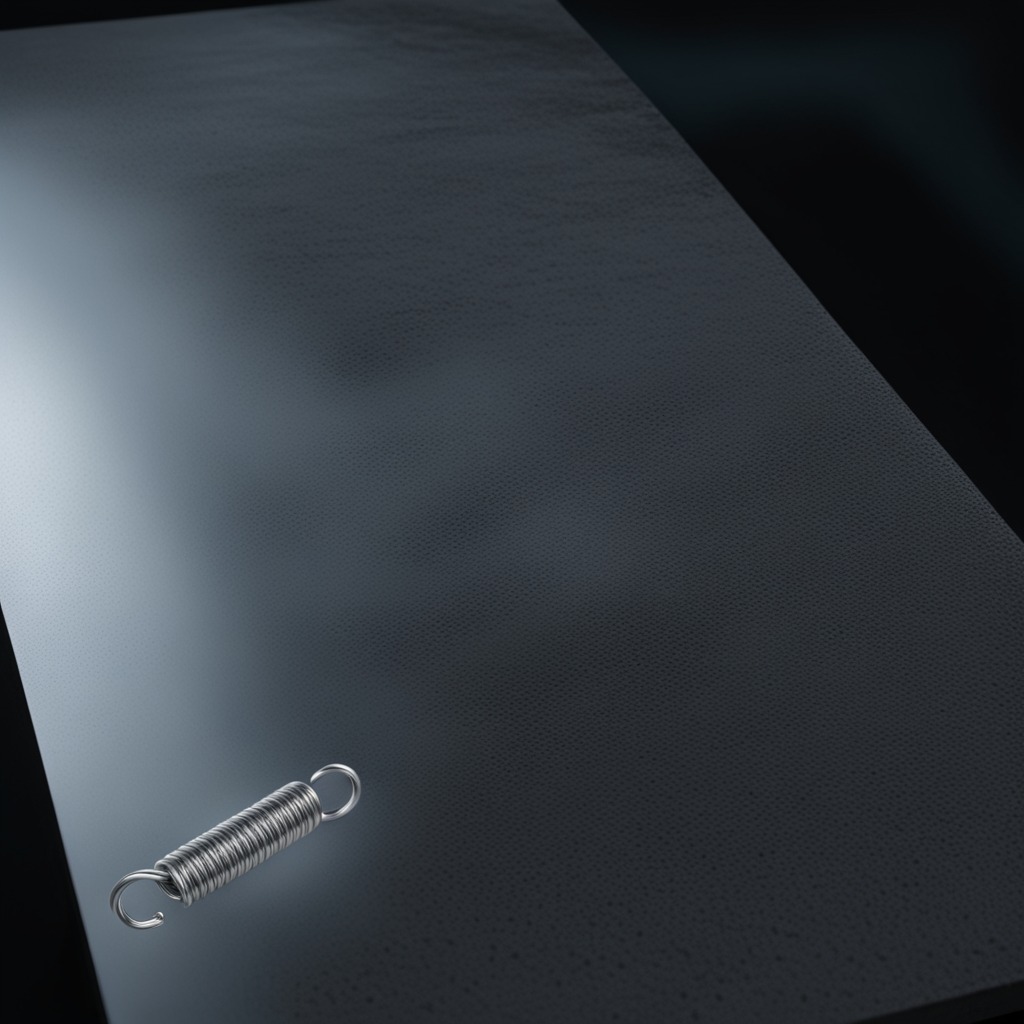
A coiled metal spring lies on the clean granite table inside a workshop at night.